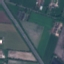
Land use / land cover: Highway